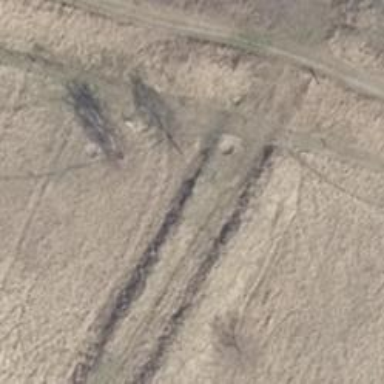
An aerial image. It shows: Grass track with grade 5 tracktype.